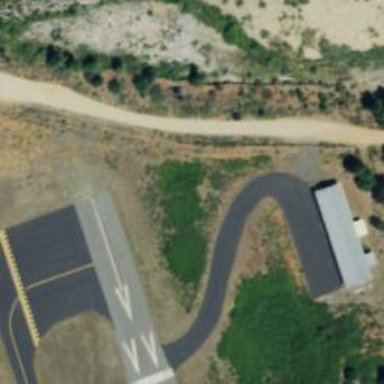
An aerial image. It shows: Image of taxiway at airport.